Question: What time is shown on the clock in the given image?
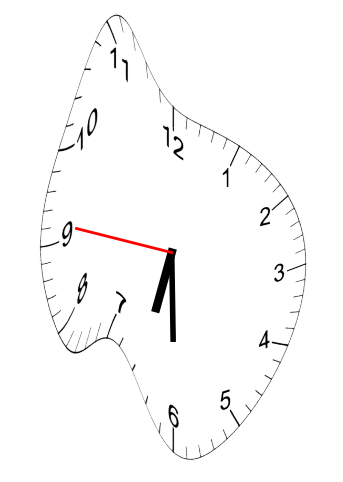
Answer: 06:29:46